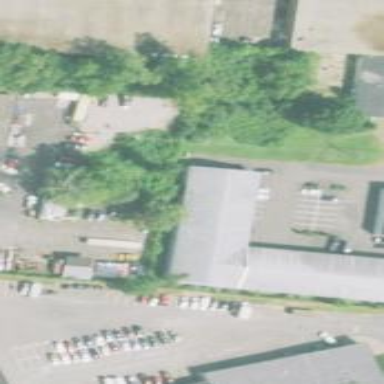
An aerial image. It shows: Commercial building.